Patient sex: M
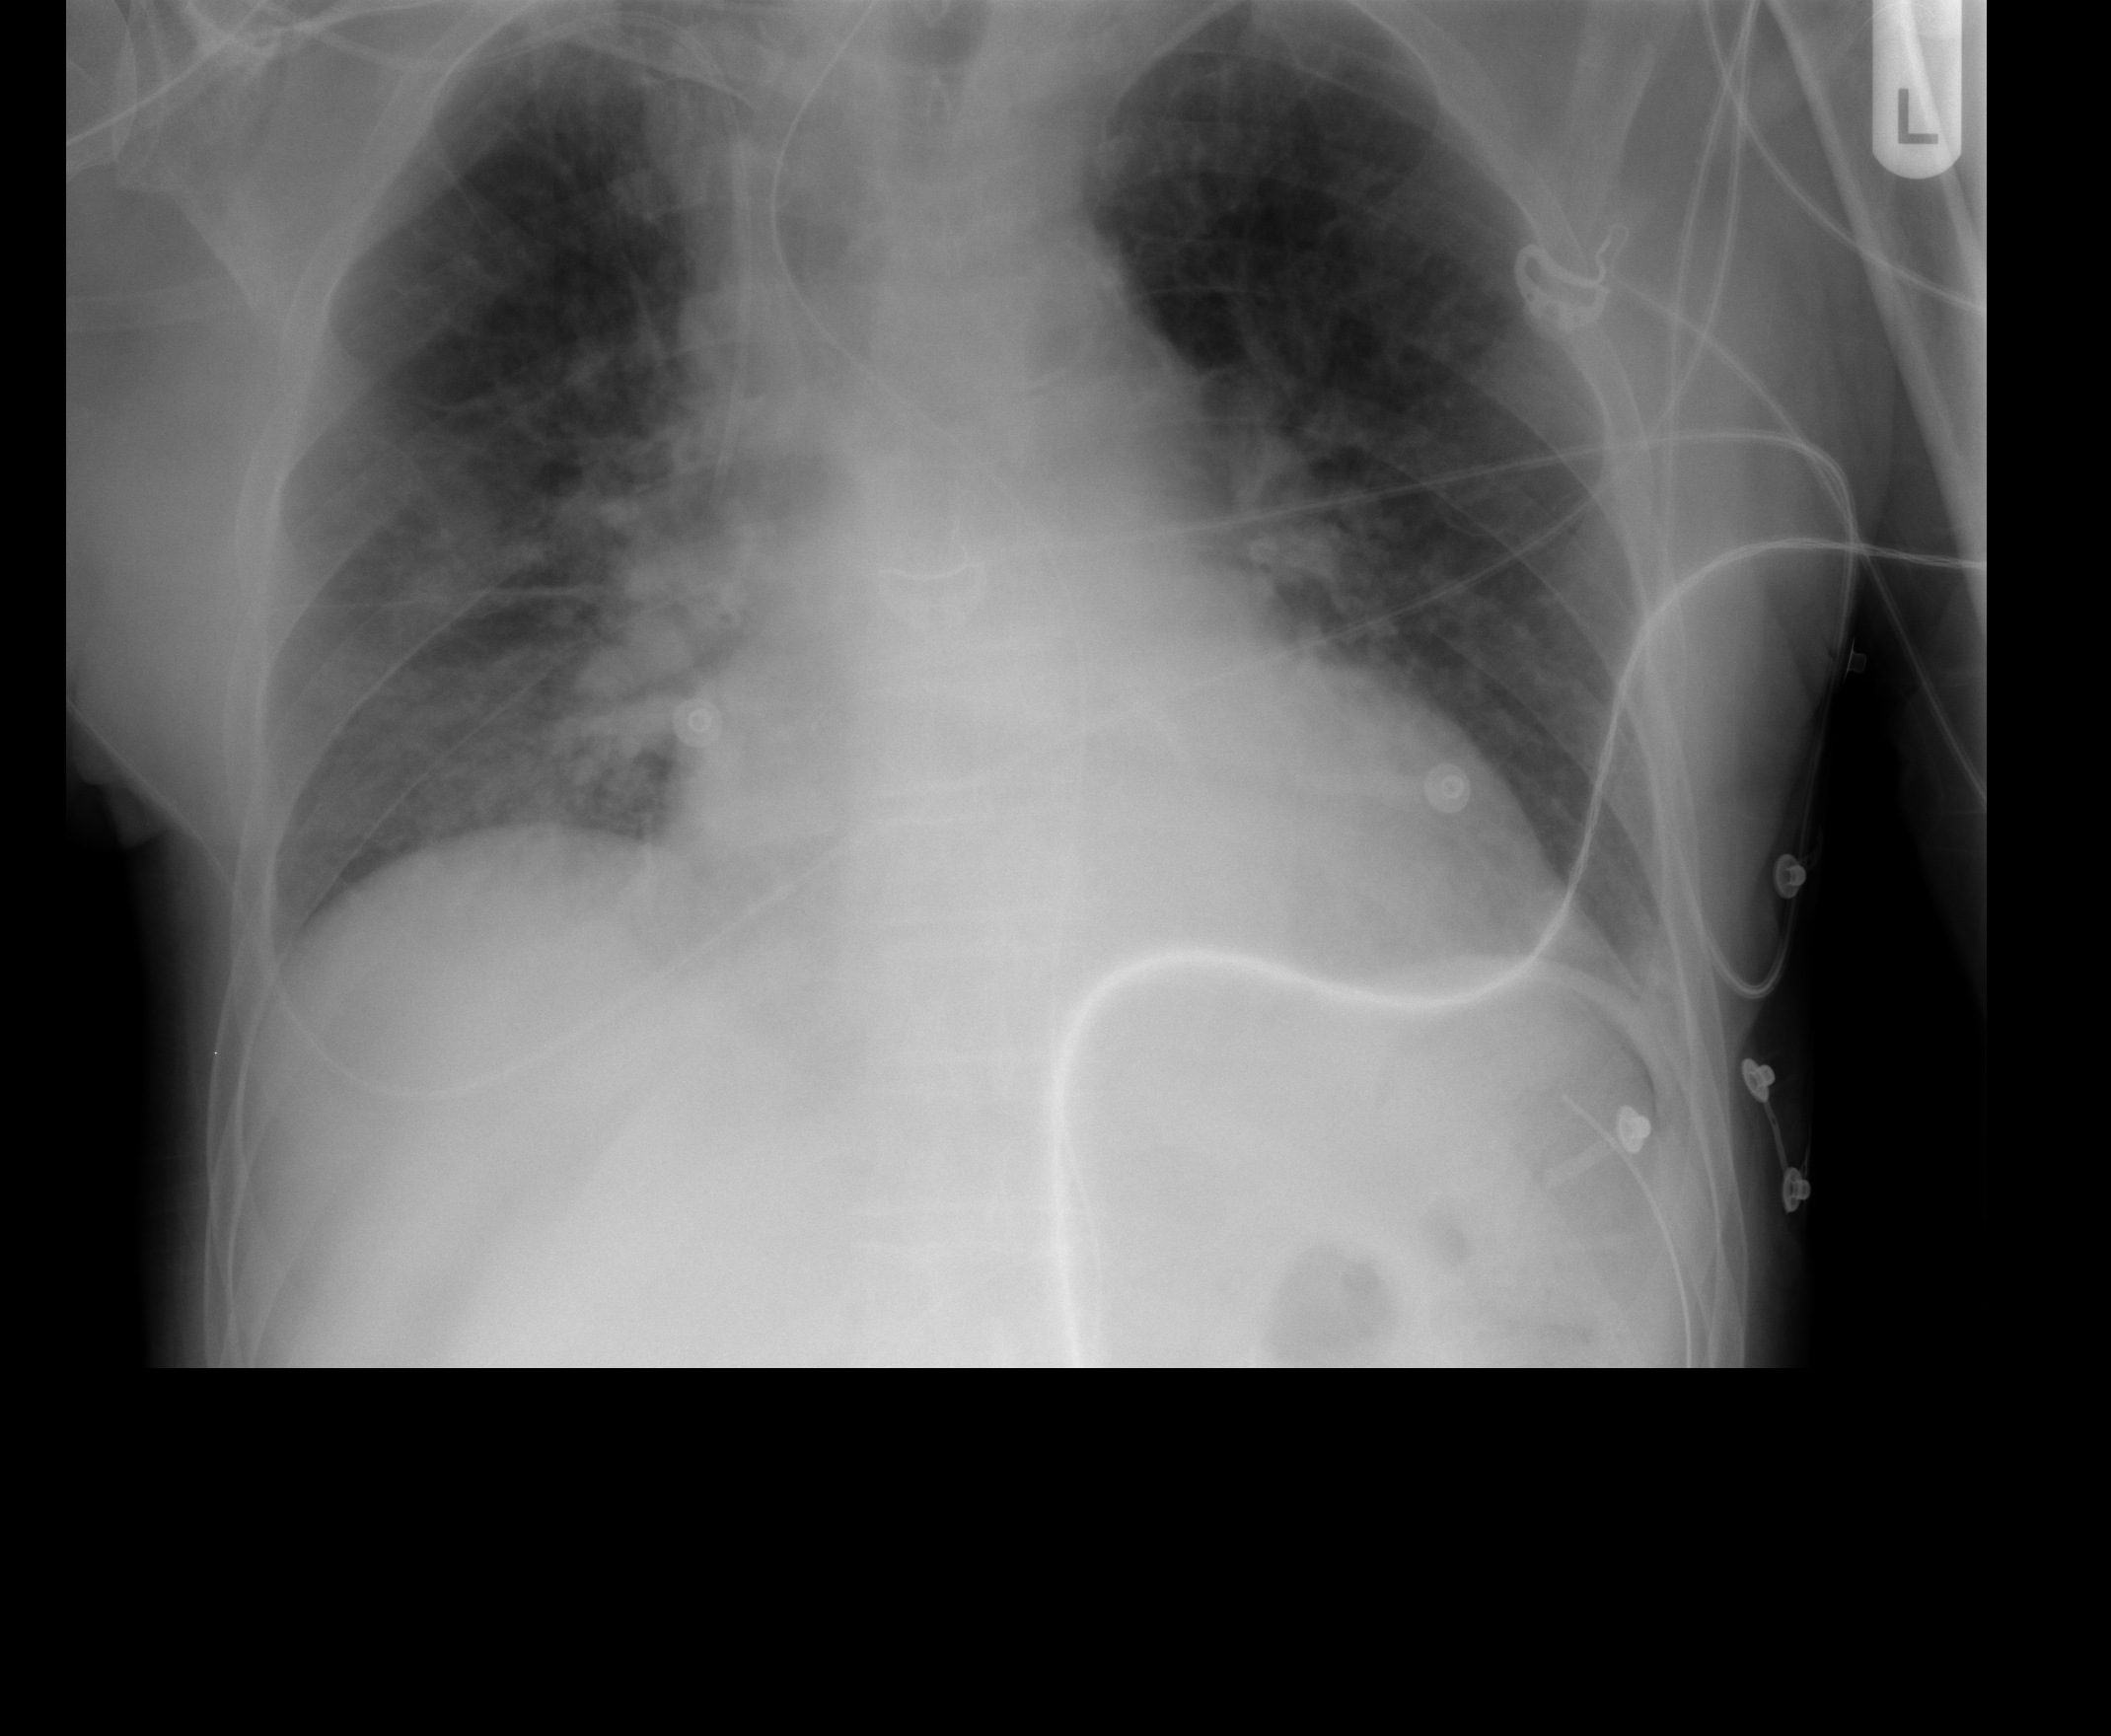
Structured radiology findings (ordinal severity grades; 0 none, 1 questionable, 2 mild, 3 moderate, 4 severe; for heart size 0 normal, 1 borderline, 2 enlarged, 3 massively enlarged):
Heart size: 2
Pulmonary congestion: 2
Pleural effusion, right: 0
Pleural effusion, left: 0
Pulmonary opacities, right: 1
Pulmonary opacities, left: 0
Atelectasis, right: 2
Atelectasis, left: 0